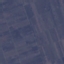
Label: PermanentCrop